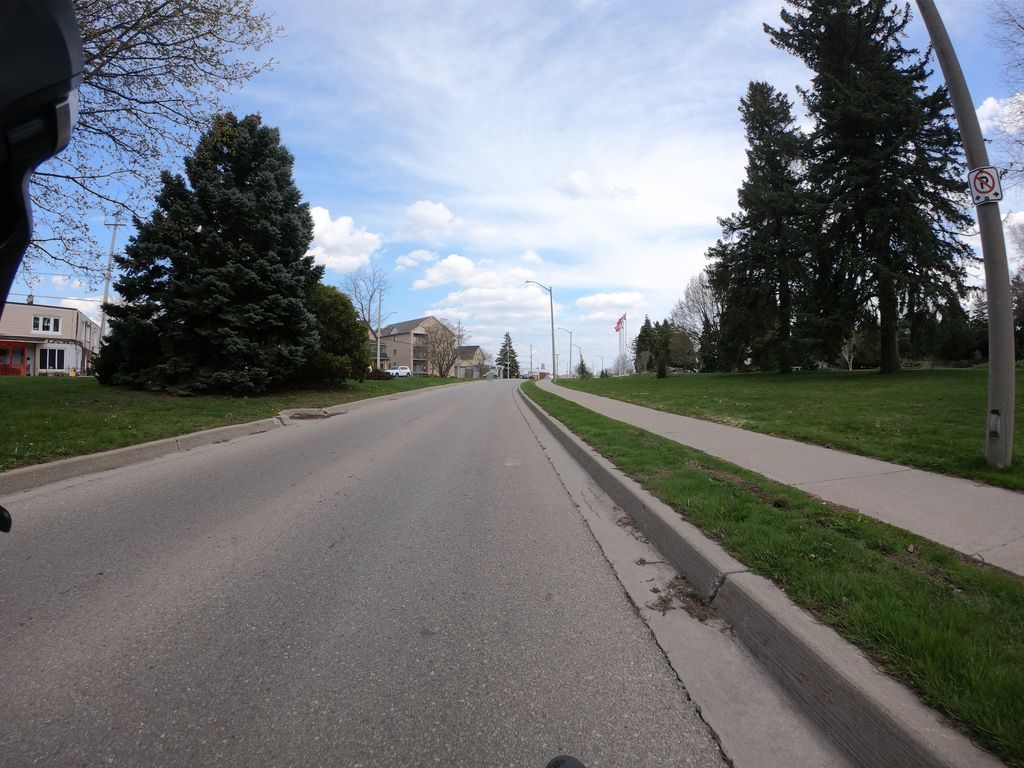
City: kitchener-waterloo